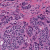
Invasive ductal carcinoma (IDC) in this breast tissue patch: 1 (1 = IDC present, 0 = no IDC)